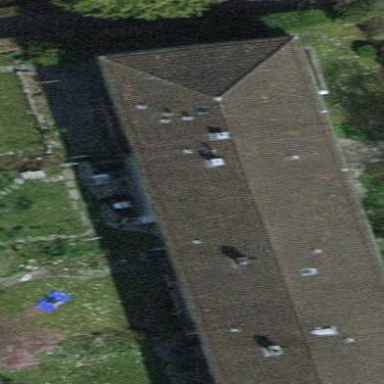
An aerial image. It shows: Terrace-style building with gabled roof.